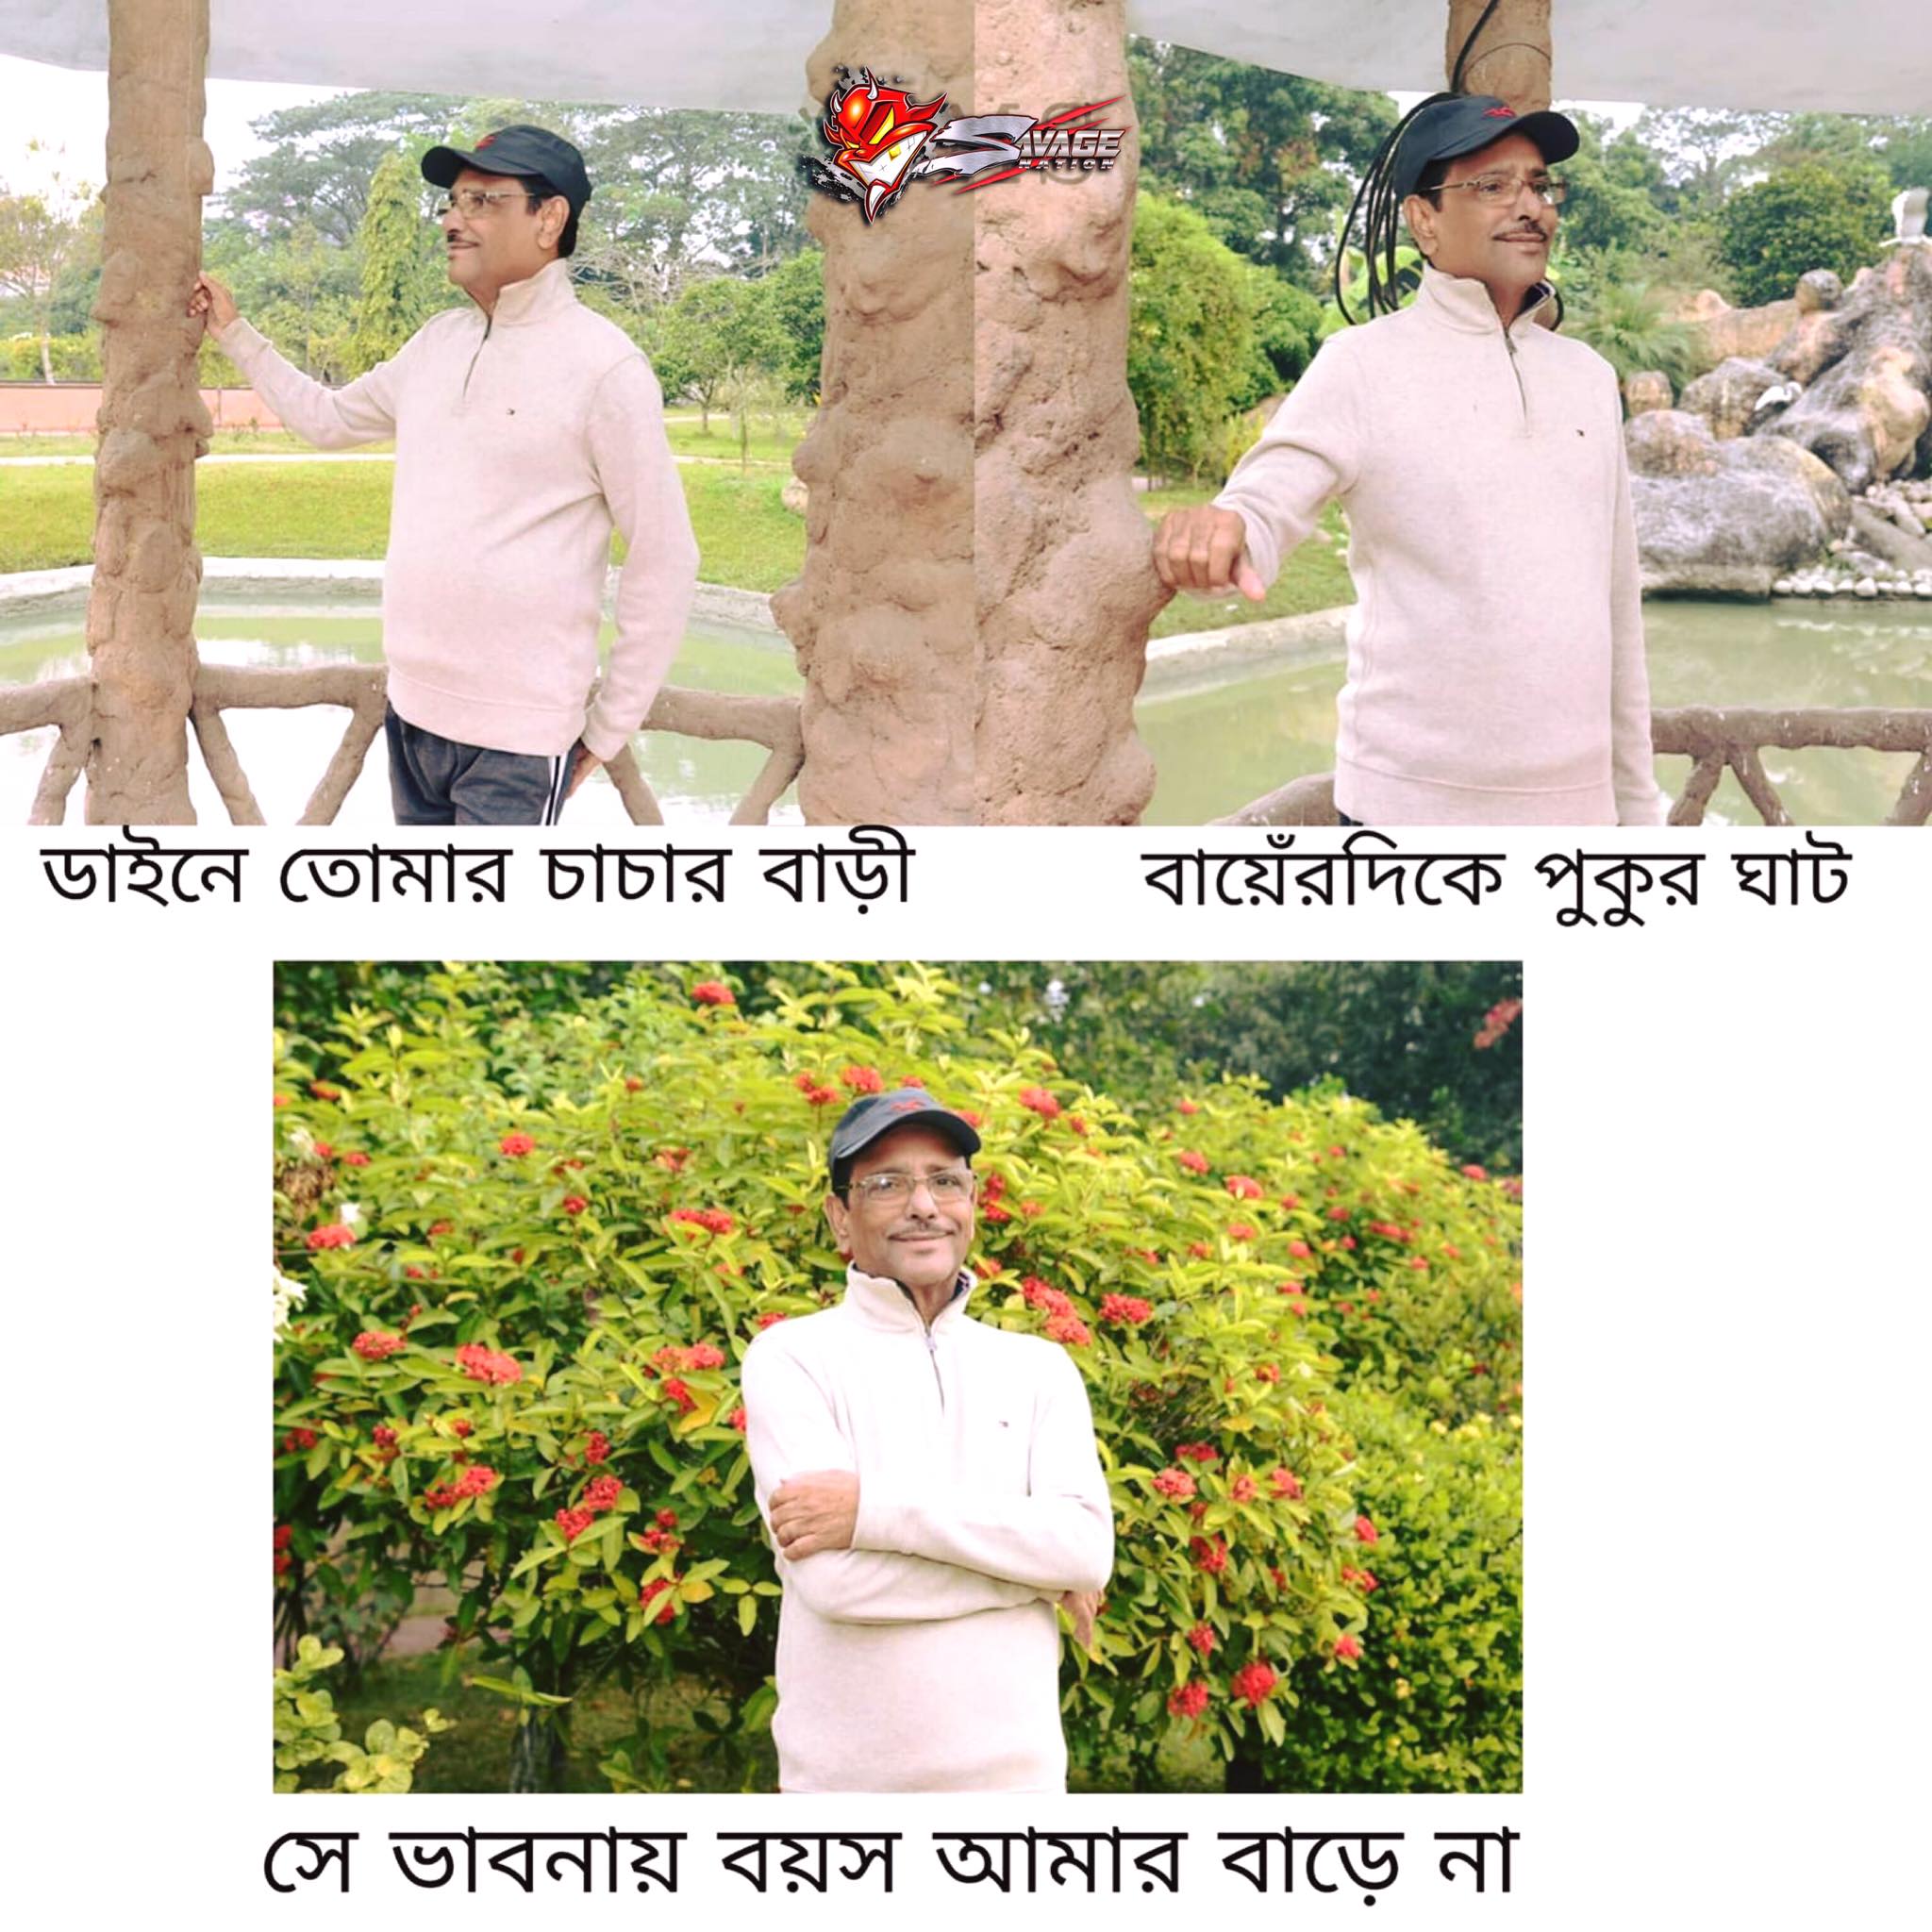
Caption: ডাইনে তোমার চাচার বাড়ী    বায়েরদিকে  পুকুর ঘাট   সে ভাবনায় বয়স আমার বাড়ে না
Label: non-hate